RGB frame:
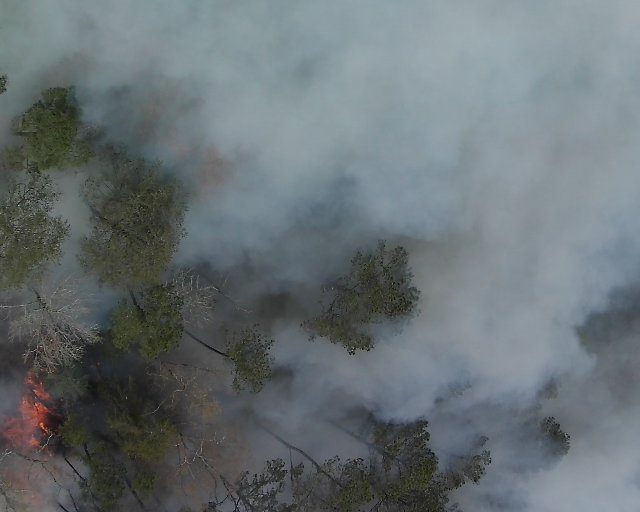
Thermal frame:
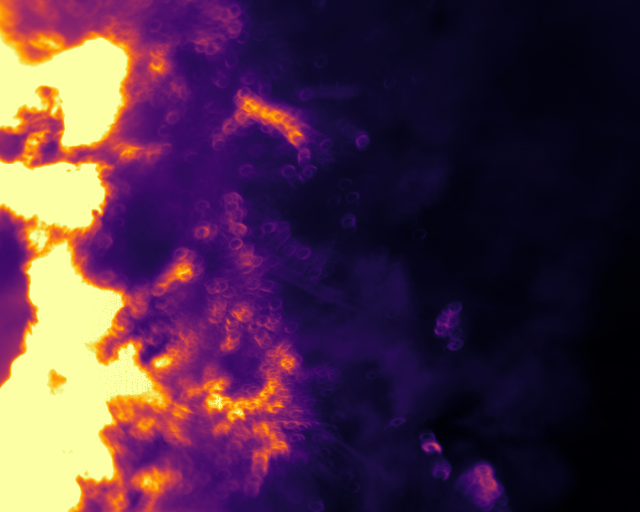
Captured: 2026-02-26 03:11:09
Pixels at or above 80 °C: 91268 (fraction of frame: 0.2785)